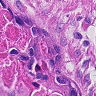
Metastatic tissue present: yes